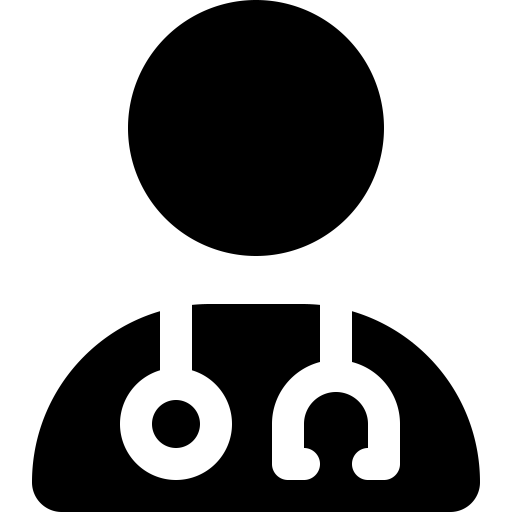
Tags: icon, FontAwesome, fa-icon, solid, user, doctor